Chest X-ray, PA view. Patient: 50 years old, sex M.
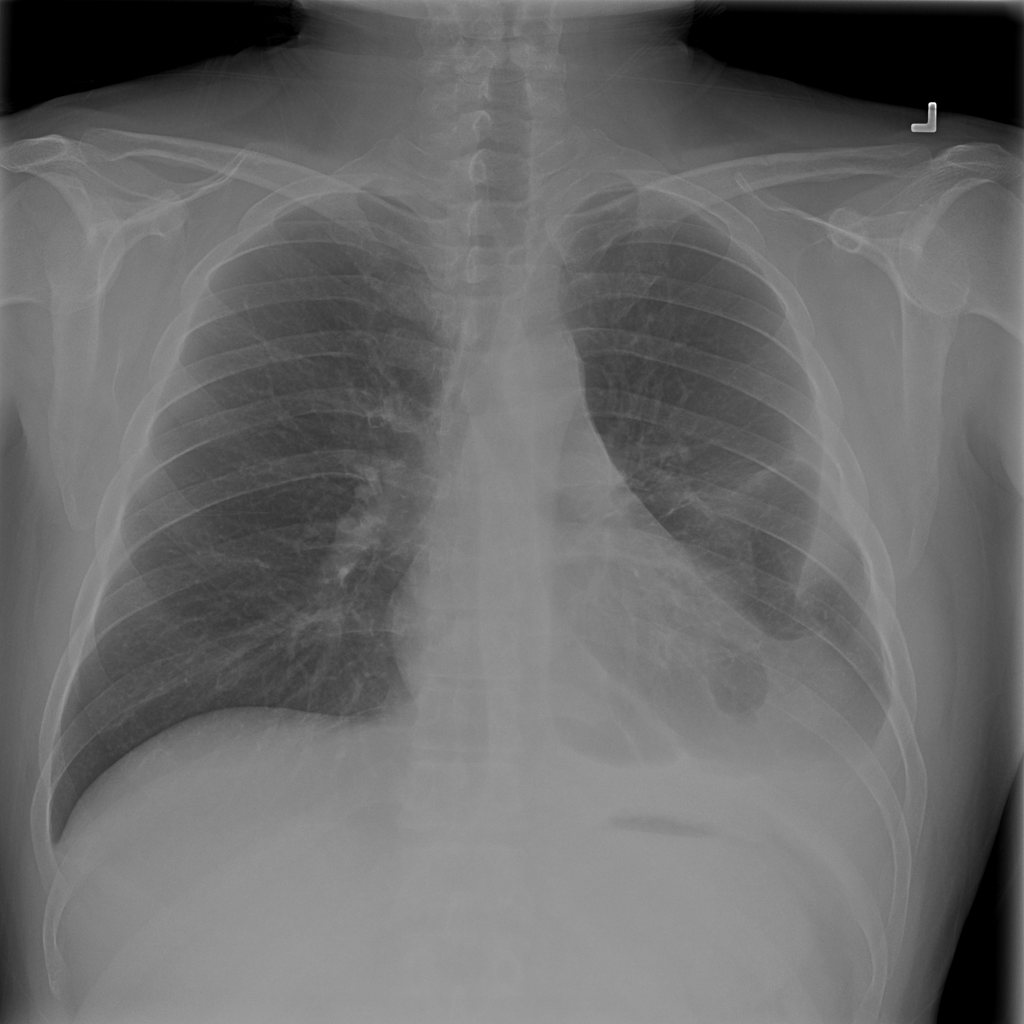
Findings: No Finding